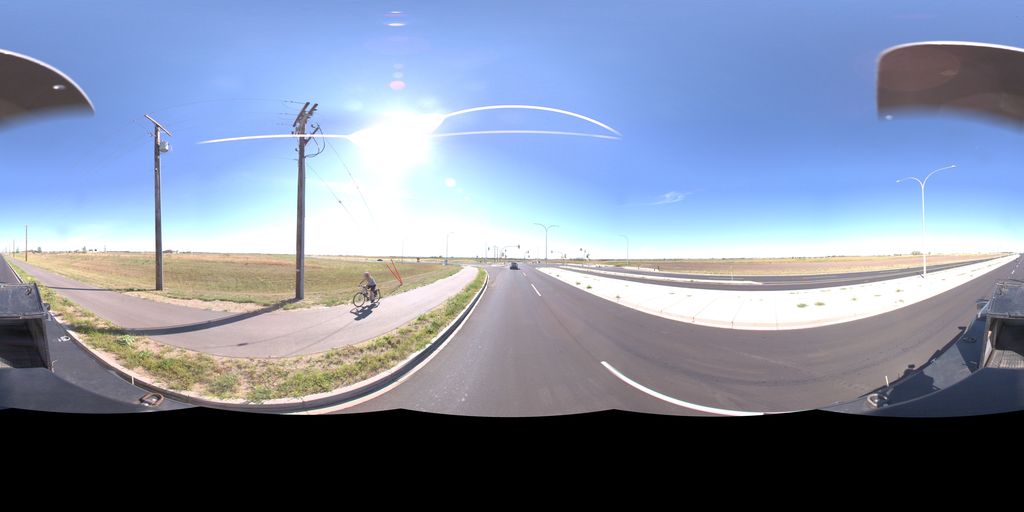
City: saskatoon